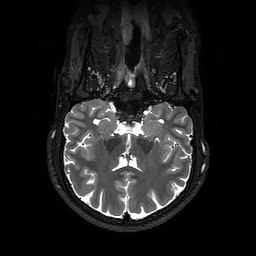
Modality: T2w
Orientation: sagittal
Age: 21
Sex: male
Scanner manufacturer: philips
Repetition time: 2.5 s
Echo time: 0.331 s